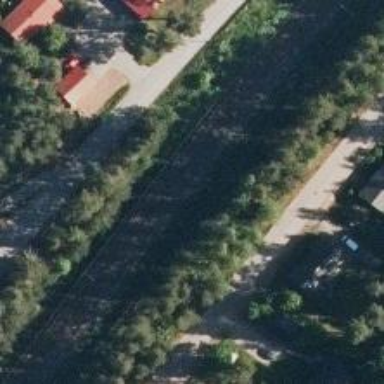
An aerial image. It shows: Railway track with contact lines for electrification.